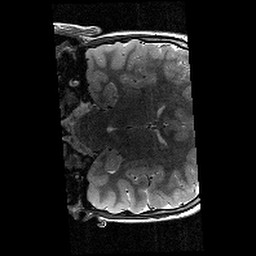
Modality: T2w
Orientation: coronal
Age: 9
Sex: male
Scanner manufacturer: siemens
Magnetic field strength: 3 T
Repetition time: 9.23 s
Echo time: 0.067 s